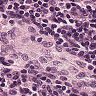
Metastatic tissue present: no